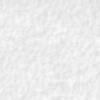
Label: no_change